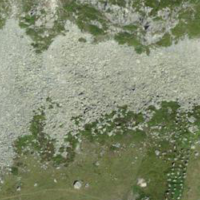
EUNIS habitat code: 31
Species observed at this site:
Arnica montana
Botrychium lunaria
Zygaena exulans